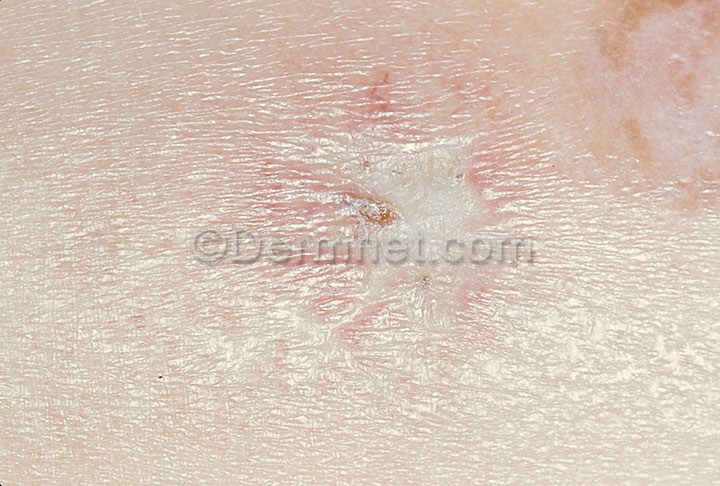
Disease: Vasculitis Photos